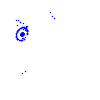
Particle: pion